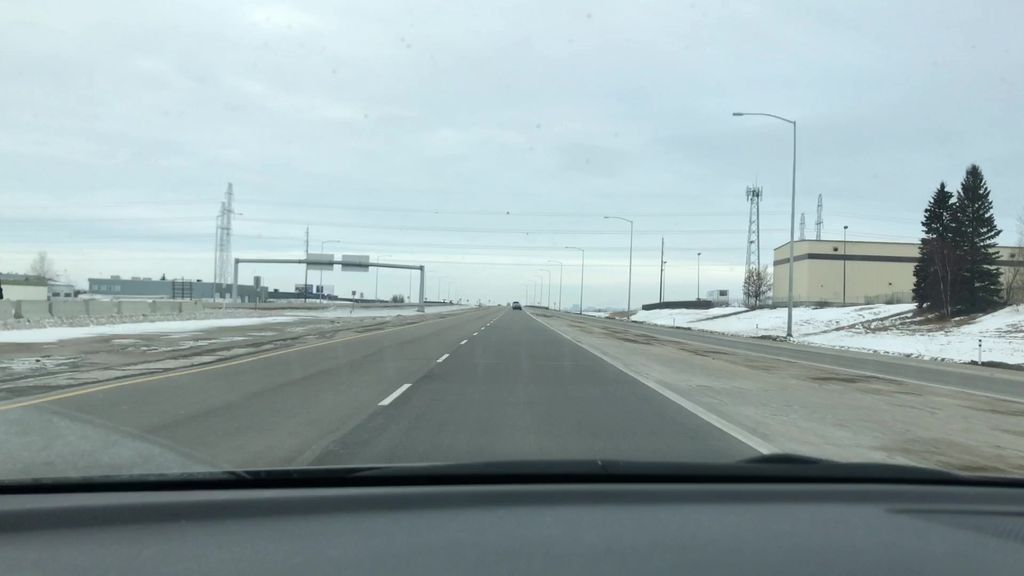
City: edmonton